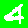
Digit: 4